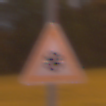
Verkehrszeichen: SchneeOderEisglaette
Umgebung: Outdoor, Suburban
Tageszeit: Night
Wetter: PartlyCloudy
Licht: Artificial
Jahreszeit: NotSpecified
Kontrast: HighContrast